【题型】解答题　【知识点】平面几何　【难度】easy
已知：如图, 在四边形 $ABCD$ 中, $\angle ABC = \angle BCD$, 点 $E$ 在边 $BC$ 上, 且 $AE // CD$, $DE // AB$, 作 $CF // AD$ 交线段 $AE$ 于点 $F$, 连接 $BF$。

(1) 求证：$\triangle ABF \cong \triangle EAD$；

(2) 如果 $BE^2 = AB \cdot EF$, 求证：$\angle ECF = \angle BAE$。

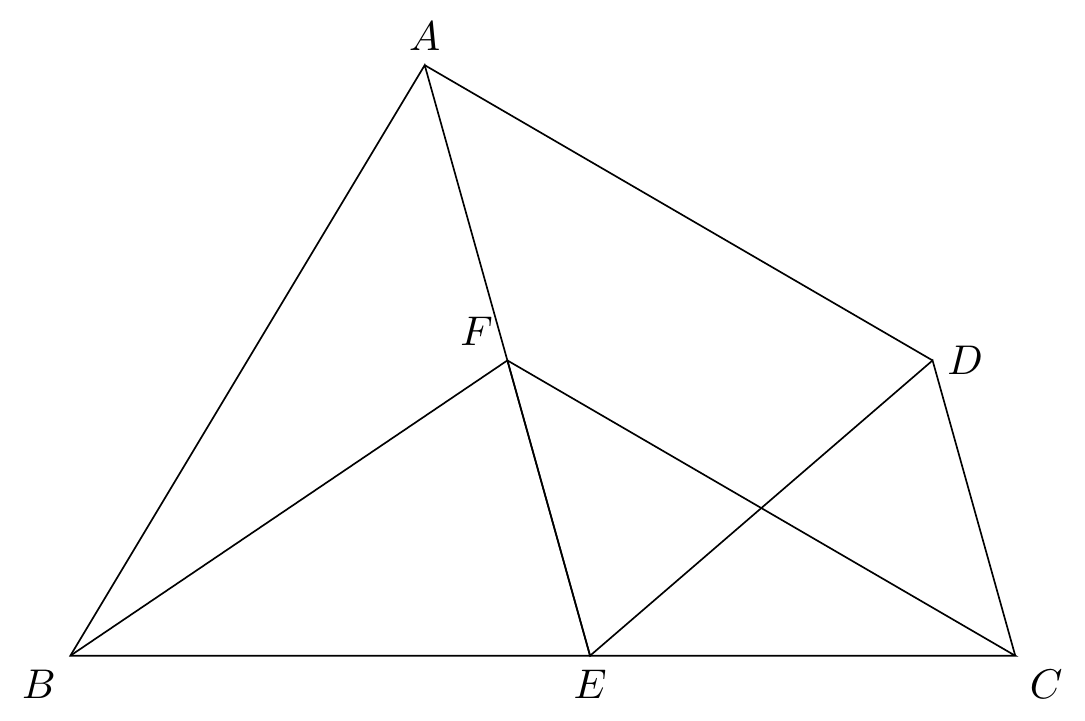
【解答】
解：(1) $\because$ $AE // CD$,

$\therefore$ $\angle AEB = \angle DCE$,

$\because$ $DE // AB$,

$\therefore$ $\angle ABE = \angle DEC$, $\angle BAF = \angle AED$,

$\because$ $\angle ABC = \angle BCD$,

$\therefore$ $\angle ABE = \angle AEB$, $\angle DCE = \angle DEC$,

$\therefore$ $AB = AE$, $DE = DC$,

$\because$ $AF // CD$, $AD // CF$,

$\therefore$ 四边形 $AFCD$ 是平行四边形,

$\therefore$ $AF = CD$,

$\therefore$ $AF = DE$,

在 $\triangle ABF$ 和 $\triangle EAD$ 中,

$\begin{cases}
AB = AE \\
\angle BAF = \angle AED \\
AF = DE
\end{cases}$

$\therefore$ $\triangle ABF \cong \triangle EAD$(SAS)；

(2) $\because$ $BE^2 = AB \cdot EF$, $AB = AE$,

$\therefore$ $\frac{BE}{AE} = \frac{EF}{BE}$,

$\because$ $\angle AEB = \angle BEF$,

$\therefore$ $\triangle EBF \sim \triangle EAB$,

$\therefore$ $\angle FBE = \angle BAE$,

由 (1) 得 $\triangle ABF \cong \triangle EAD$,

$\therefore$ $BF = AD$,

在平行四边形 $AFCD$ 中, $AD = CF$,

$\therefore$ $BF = CF$,

$\therefore$ $\angle FBE = \angle ECF$,

$\therefore$ $\angle ECF = \angle BAE$。